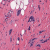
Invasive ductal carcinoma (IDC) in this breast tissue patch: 1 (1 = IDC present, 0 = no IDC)